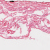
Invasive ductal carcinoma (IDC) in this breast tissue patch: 0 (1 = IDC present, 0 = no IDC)